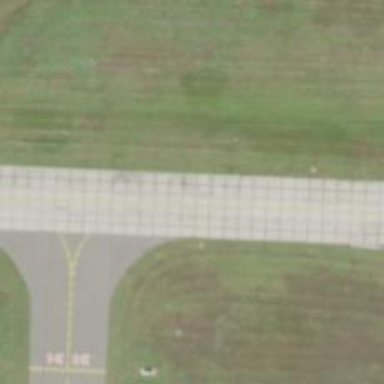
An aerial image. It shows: View of taxiway at the airport.